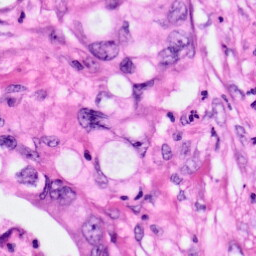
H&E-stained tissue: Pancreatic